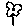
Label: flower